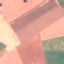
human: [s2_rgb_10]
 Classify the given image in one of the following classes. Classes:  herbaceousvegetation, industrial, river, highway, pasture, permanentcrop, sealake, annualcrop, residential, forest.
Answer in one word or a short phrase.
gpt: AnnualCrop